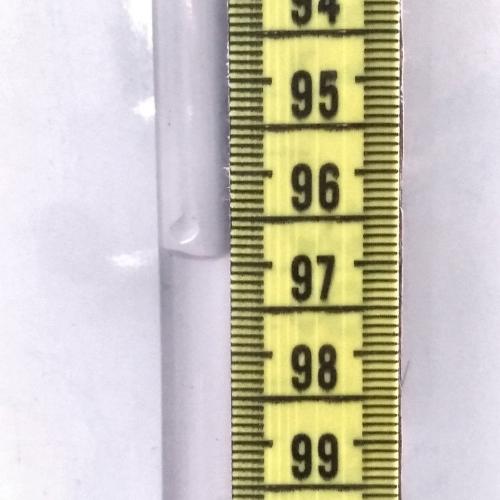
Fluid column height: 96.9 cm